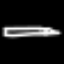
Label: pencil